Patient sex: F
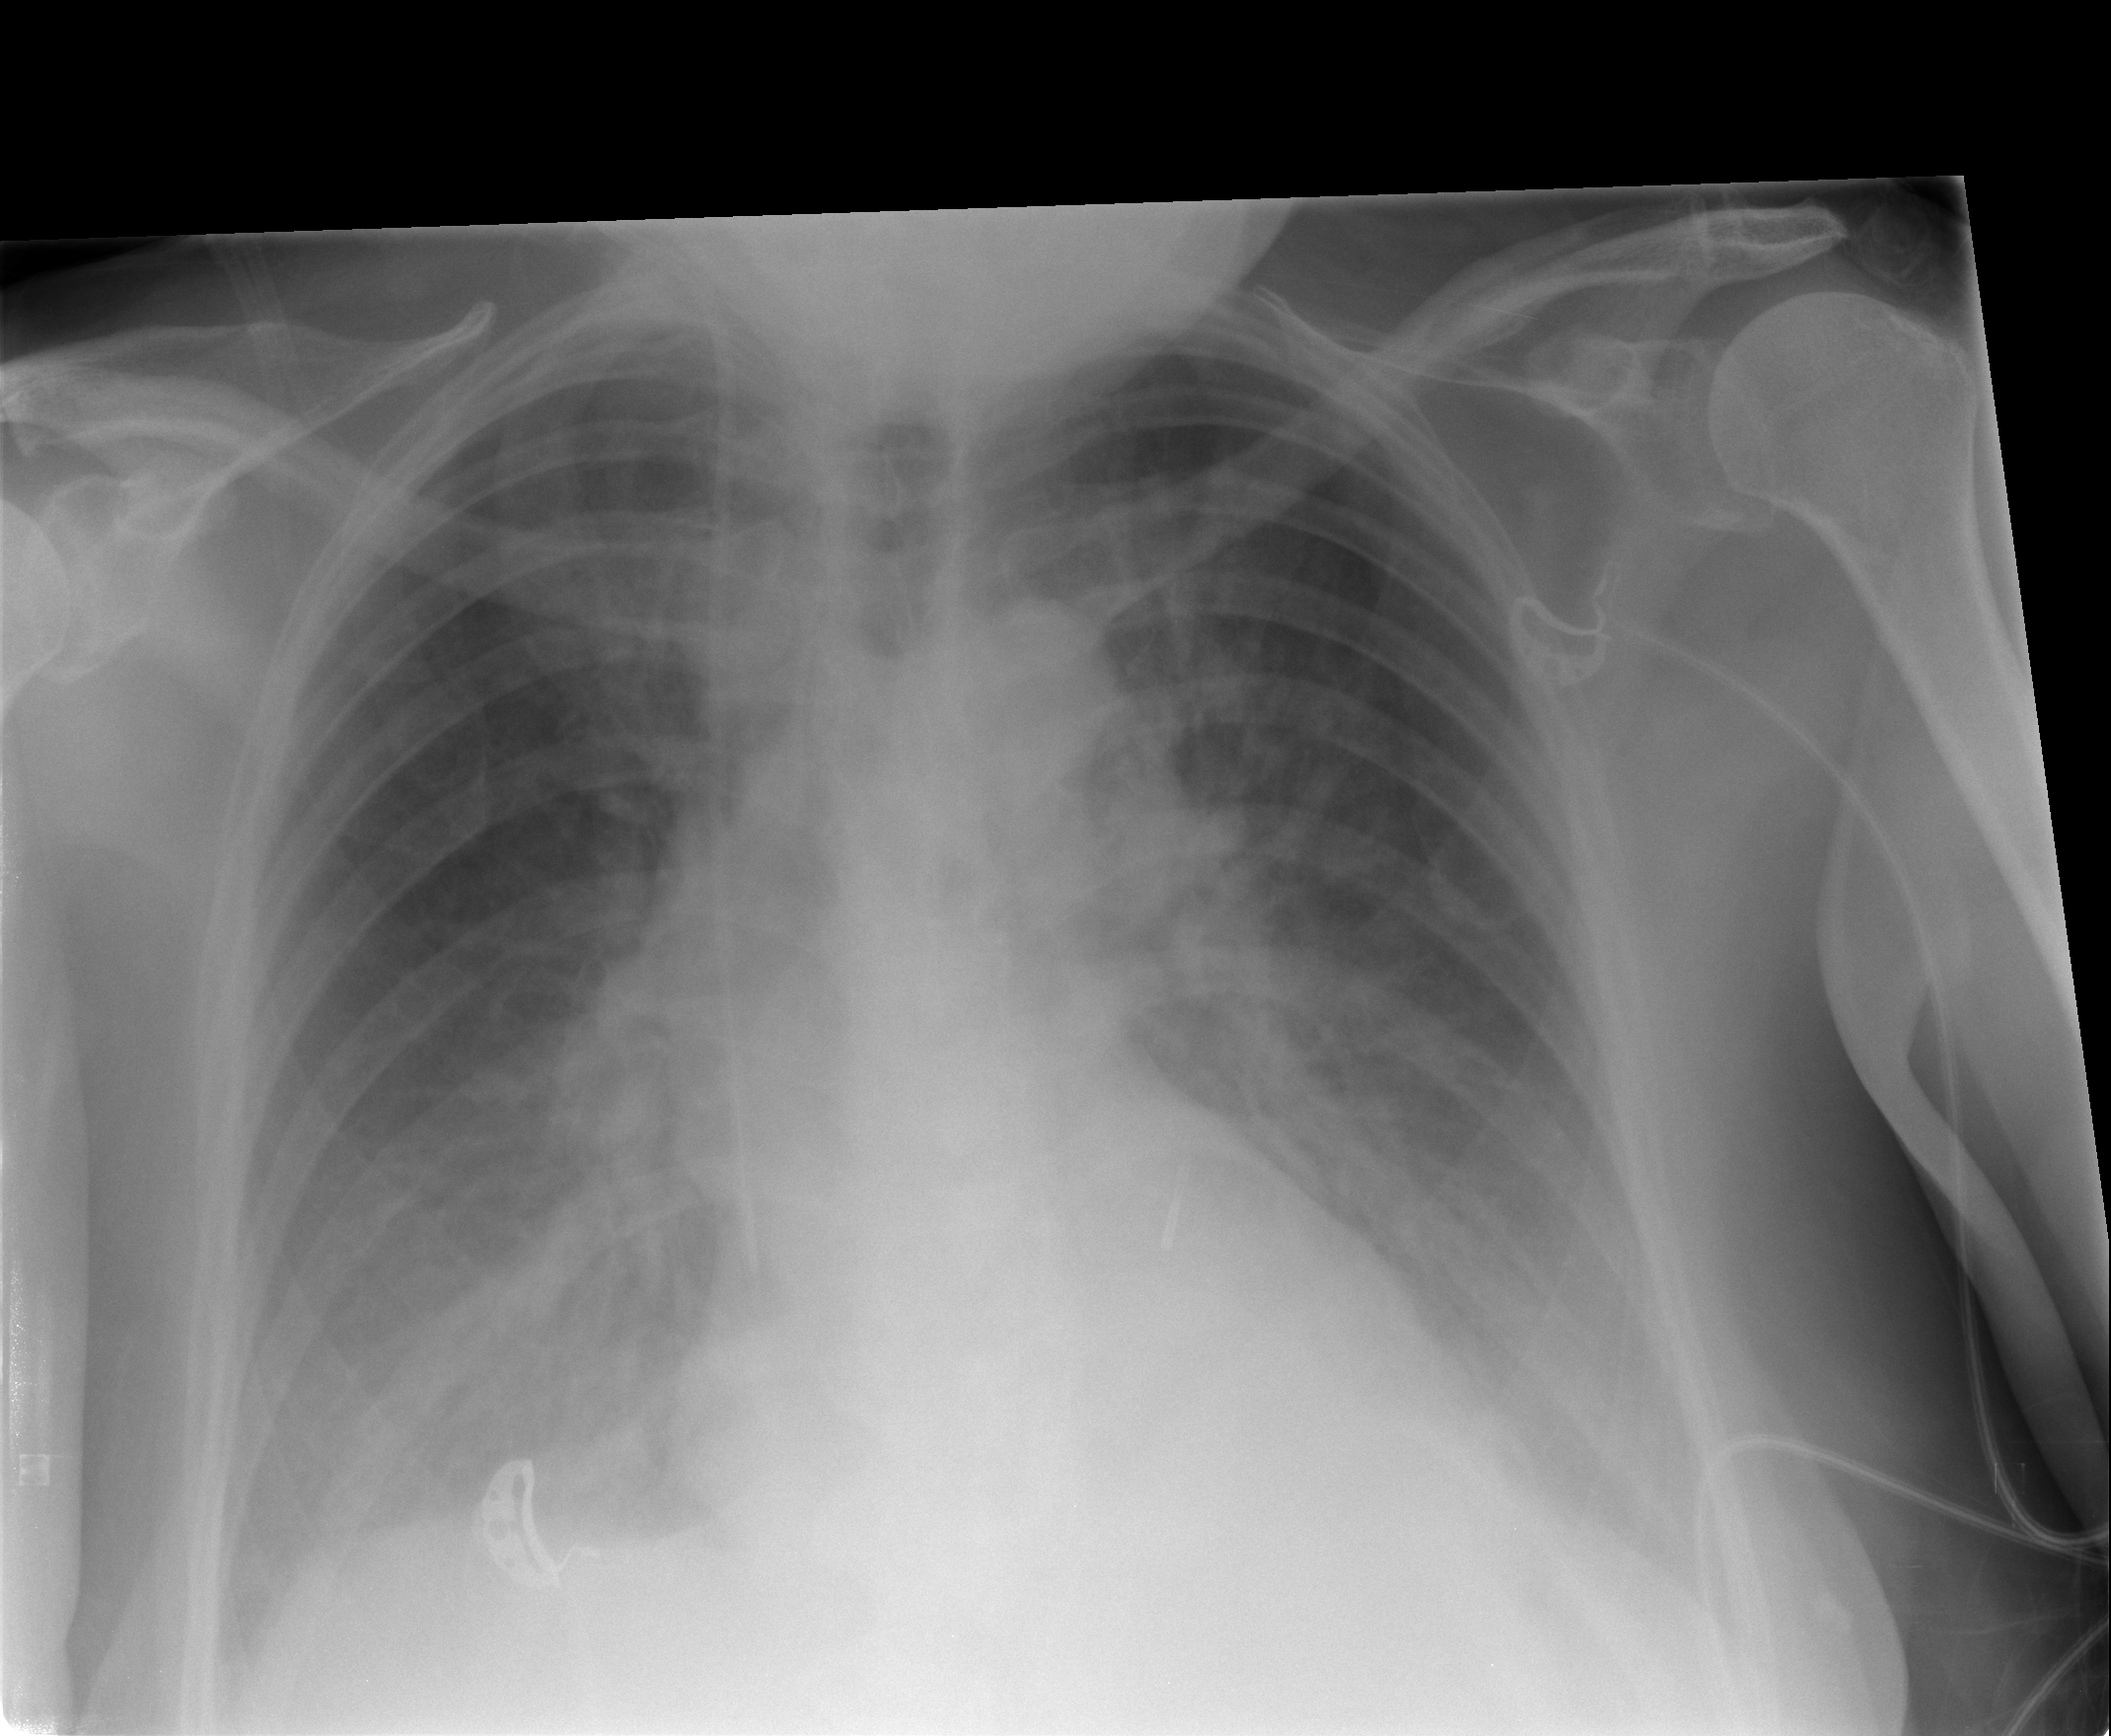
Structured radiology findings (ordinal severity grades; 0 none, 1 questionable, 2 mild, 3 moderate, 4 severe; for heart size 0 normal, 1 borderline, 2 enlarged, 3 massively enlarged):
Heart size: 1
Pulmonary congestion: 3
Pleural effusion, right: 2
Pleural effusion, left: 2
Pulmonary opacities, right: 2
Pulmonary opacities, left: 2
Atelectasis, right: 2
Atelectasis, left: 2